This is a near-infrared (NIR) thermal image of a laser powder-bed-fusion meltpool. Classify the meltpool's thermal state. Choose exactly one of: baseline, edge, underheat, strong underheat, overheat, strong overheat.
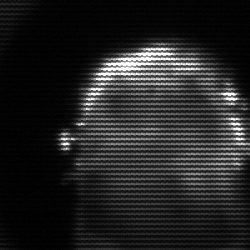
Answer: baseline